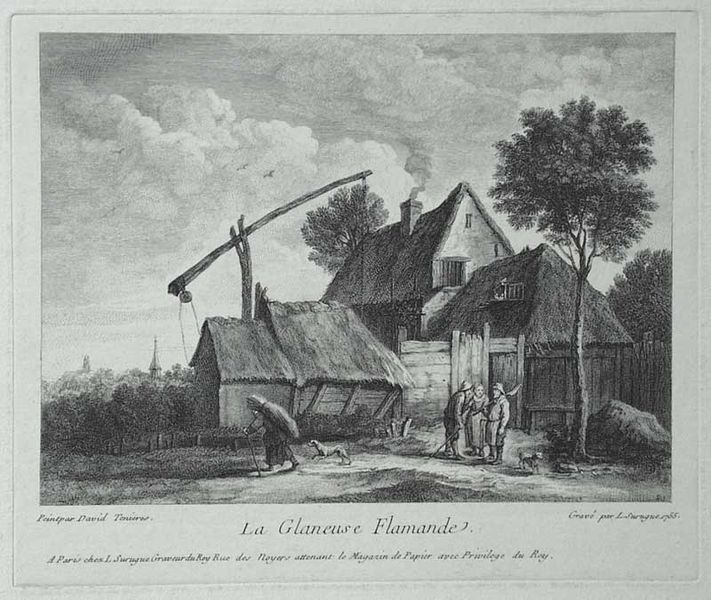
Titel: La glaneuse flamand
Künstler: Louis Surugue
Standort: Karlsruhe
Institution: Staatliche Kunsthalle Karlsruhe
Schlagwörter: baum, gruppe, himmel, laub, mann, vogel, weiß, wolken, bäume, frauen, kirchturm, landschaft, menschen, fenster, frau, grau, hintergrund, holz, männer, reden, schwarz, stroh, szene, zeichnung, dach, haus, hund, hunde, tier, tiere, weg, wolke, zaun, gespräch, leute, alt, alte, arm, barock, stein, tragen, holland, niederlande, häuser, mühle, natur, vögel, weide, brücke, gehen, hütte, kirche, rauch, land, familie, personen, wald, arbeit, bauern, brunnen, genre, kamin, landleben, schornstein, stock, turm, schrift, arbeiten, getreide, heu, kiepe, fels, dorf, giebel, grafik, bauernhof, herbst, hof, hütten, idylle, französisch, balken, bauer, vier, lamm, waage, alter, greis, buch, scheune, strohdach, flaschenzug, kran, druck, schwarz-weiß, druckgrafik, holzstich, radierung, stich, titel, kupfer, text, daumier, landhaus, bauernhaus, gehöft, landwirtschaft, flämisch, kupferstich, schafe, ziege, astgabel, bildunterschrift, druch, flamen, ziehbrunnen, giebeldach, strohballen, wassermühle, misthaufen, flandern, reed, delft, farm, pumpe, renaissanse, strohdächer, stohdach, giebeldächer, bauernkate, rebdach, flame, la, hund mann, vier personen, flamande, la glaneuse flamande, zeichnung scheune, traschen, wasermühle, shceune, la glanseuse flamande, glaneuse, niederändisch